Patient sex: M
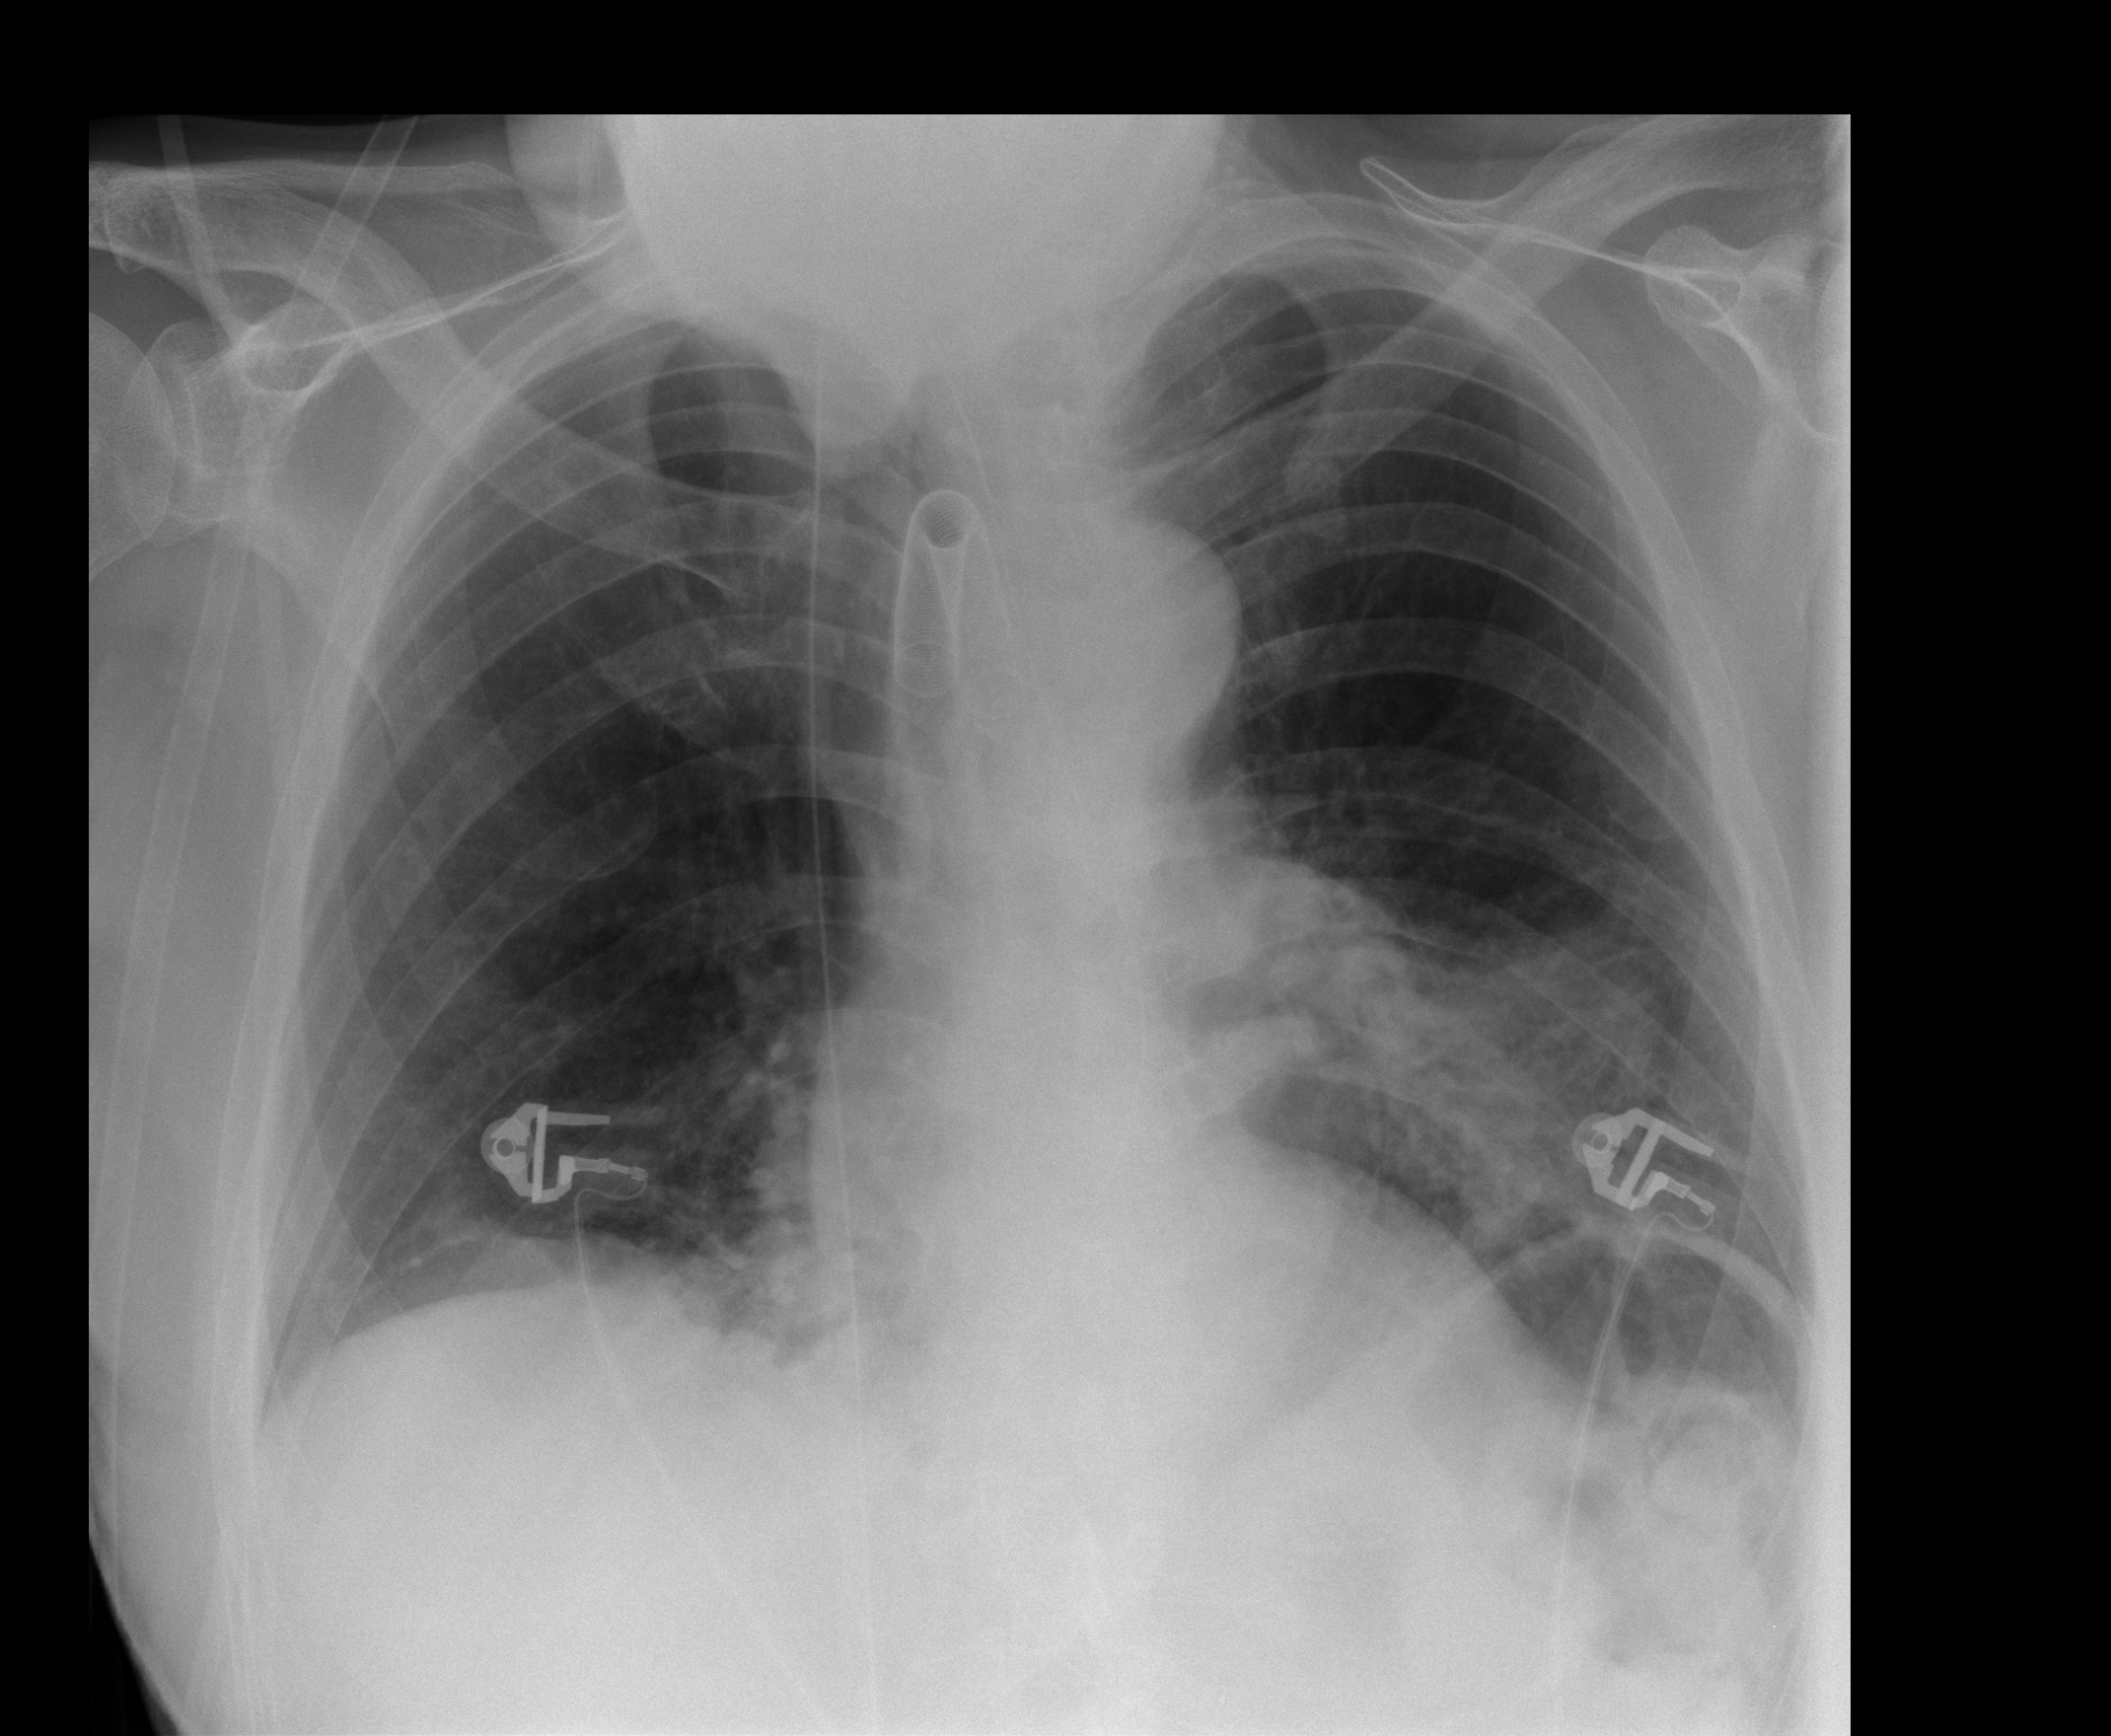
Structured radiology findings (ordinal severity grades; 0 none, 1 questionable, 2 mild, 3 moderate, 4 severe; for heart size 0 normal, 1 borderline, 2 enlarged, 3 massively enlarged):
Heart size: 1
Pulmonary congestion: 0
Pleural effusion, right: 0
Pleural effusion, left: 0
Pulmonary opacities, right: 0
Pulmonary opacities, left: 2
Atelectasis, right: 2
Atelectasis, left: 2